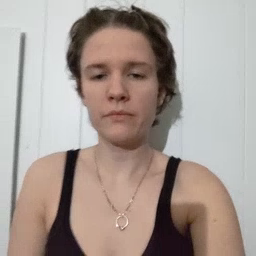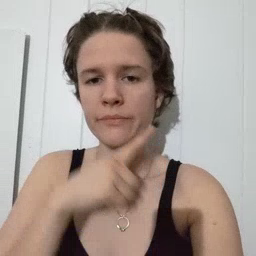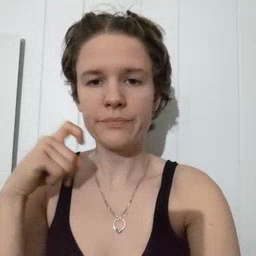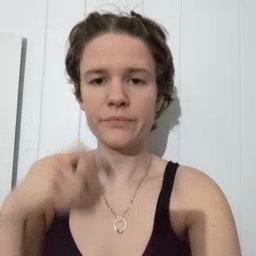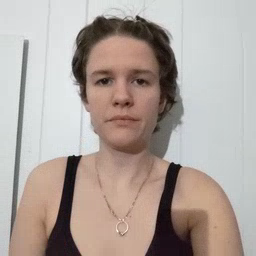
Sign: dry